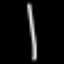
Label: chair